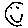
Label: smiley face